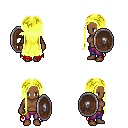
a pixel art fantasy rpg character, female body template, human, dark skin, red tattered cape, magenta pants, gold extra-long hairstyle, shield, four views (front, back, left, right), 2x2 character sprite sheet, small pixel art, hard edges, no anti-aliasing